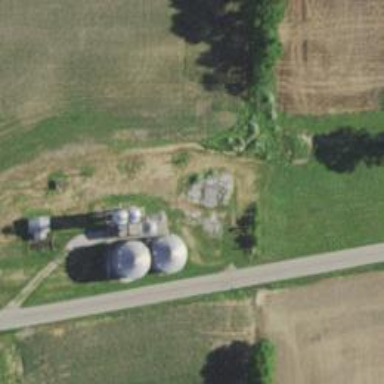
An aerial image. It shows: Silo.